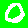
Digit: 0